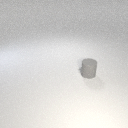
small gray rubber cylinder